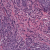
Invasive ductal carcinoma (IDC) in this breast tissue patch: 1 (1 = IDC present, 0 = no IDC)